Question: so this is my x and y data:
'''
x = [29.745, 61.77, 42.57, 70.049, 108.51, 93.1, 135.47, 52.79, 77.91, 116.7, 100.71, 146.37, 125.53]
y = [6, 6, 12, 24, 24, 12, 24, 8, 24, 24, 24, 48, 8]
stem(x,y);
'''
so i want to label each data point on my stem plot, this i want output i want:
i edit it using paint, can matlab do this vertical labeling? just what the image look like? please help.
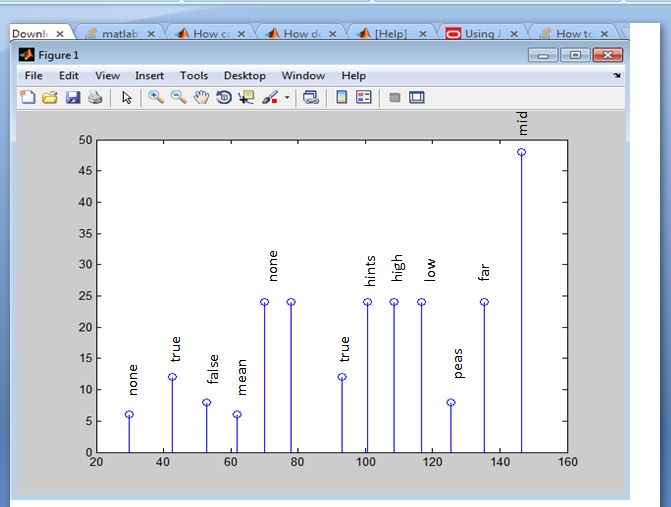
Answer: Yes it can! You just need to provide the 'rotation' property of text annotations with a value of 90 and it works fine.
Example:
'''
clear
clc
x = [29.745, 61.77, 42.57, 70.049, 108.51, 93.1, 135.47, 52.79, 77.91, 116.7, 100.71, 146.37, 125.53]
y = [6, 6, 12, 24, 24, 12, 24, 8, 24, 24, 24, 48, 8]
hStem = stem(x,y);
%// Create labels.
Labels = {'none'; 'true';'false';'mean';'none';'';'true';'hints';'high';'low';'peas';'far';'mid'}
%// Get position of each stem 'bar'. Sorry I don't know how to name them.
X_data = get(hStem, 'XData');
Y_data = get(hStem, 'YData');
%// Assign labels.
for labelID = 1 : numel(X_data)
text(X_data(labelID), Y_data(labelID) + 3, Labels{labelID}, 'HorizontalAlignment', 'center','rotation',90);
end
'''
Which gives the following:

The last label is a bit high so you might want to rescale the axes, but you get the idea.